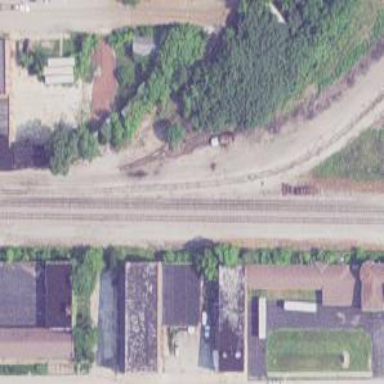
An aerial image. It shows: Disused railway.